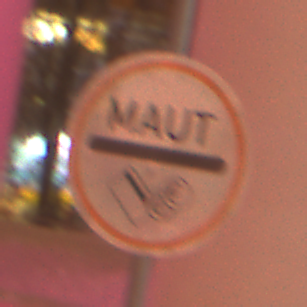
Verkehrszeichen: MautflichtigeStrecke
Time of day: Night
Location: Outdoor (Urban)
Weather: Overcast
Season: Winter
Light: Artificial